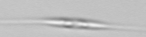
Label: Cylindrotheca